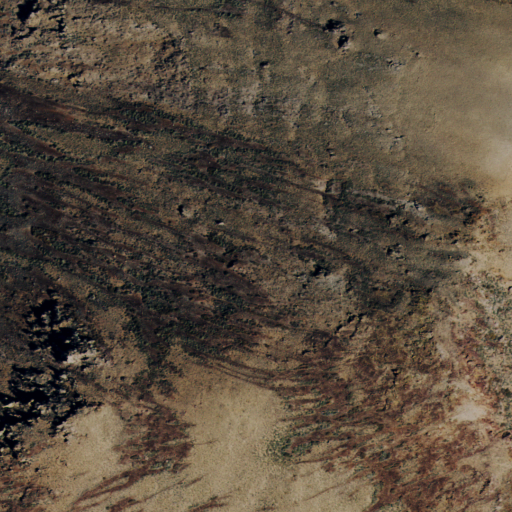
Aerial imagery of mountain in Nevada named Red Mountain containing only shrub